Question: Here are the thing, I would like to make the text 'not all likely' stick to number 1, and text 'very likely' stick to the last number. So if I have the number only 6, the button will center aligned and the text will follow the first and last button. How can I do that only with css?

So far I have my code like this
The HTML structure
'''
<div class="module-block">
<div class="num-block">
<ul>
<li><a href="javascript:void(0);">1</a></li>
<li><a href="javascript:void(0);">2</a></li>
<li><a href="javascript:void(0);">3</a></li>
<li><a href="javascript:void(0);">4</a></li>
<li><a href="javascript:void(0);">5</a></li>
<li><a href="javascript:void(0);">6</a></li>
<li><a href="javascript:void(0);">7</a></li>
<li><a href="javascript:void(0);">8</a></li>
<li><a href="javascript:void(0);">9</a></li>
<li><a href="javascript:void(0);">10</a></li>
</ul>
</div>
<div style="clear:both;">
<span style="color:#ffffff; float:left;">not at all likely</span>
<span style="color:#ffffff; float:right;" class="right">very likely</span>
</div>
</div>
'''
Here is the CSS code :
'''
ul { margin: 0; padding: 0; text-align: center;}
li { margin:0 1px 0 0; display: inline-block; list-style: none;}
a { display: inline-block; width: 33px; background-color: #E61968; color: #ffffff; font-size: 16px; font-weight: 600; line-height: 33px; text-align: center; text-decoration: none;}
.module-block { width: 390px;}
'''
Here is the jsfiddle link: <URL>
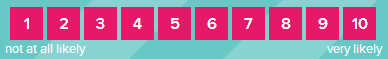
Answer: Place them inside the div that contains the numbers:
'''
<div class="module-block">
<div class="num-block">
<ul>
<li><a href="javascript:void(0);">1</a></li>
<li><a href="javascript:void(0);">2</a></li>
<li><a href="javascript:void(0);">3</a></li>
<li><a href="javascript:void(0);">4</a></li>
<li><a href="javascript:void(0);">5</a></li>
<li><a href="javascript:void(0);">6</a></li>
</ul>
<span style="float:left;">not at all likely</span>
<span style="float:right;" class="right">very likely</span>
</div>
</div>
'''
Also change the CSS, remove the center alignement of the 'ul' (if you want to centre the block there are other ways). The key here is to float the block (and remove its width!), this way the captions below, will fit the block.
CSS:
(I placed a border at the outer block and removed some numbers to show that it works with less/different numbers)
'''
ul { margin: 0; padding: 0; text-align: left;}
li { margin:0 1px 0 0; display: inline-block; list-style: none;}
a { display: inline-block; width: 33px; background-color: #E61968; color: #fff; font-size: 16px; font-weight: 600; line-height: 33px; text-align: center; text-decoration: none;}
.module-block {width: auto; border: 1px blue solid; float: left;}
'''
Example:
<URL>
EDIT:
If you would like to center the block, and not knowing the width of the outer block, just set the outer block display to 'inline-block', add a position to it and to the numbers block. Aditionally, add the 'overflow: hidden' to the numbers block to make it wrap the captions:
New CSS:
'''
ul { margin: 0; padding: 0; text-align: left;}
li { margin:0 1px 0 0; display: inline-block; list-style: none;}
a { display: inline-block; width: 33px; background-color: #E61968; color: #fff; font-size: 16px; font-weight: 600; line-height: 33px; text-align: center; text-decoration: none;}
.module-block {display:inline-block;
position:relative;
left:50%;}
.num-block {width: auto; border: 1px blue solid; position:relative;
left:-50%; height: auto; overflow: hidden;}
'''
Example:
<URL>